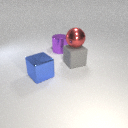
large blue metal cube to the left of large gray rubber cube